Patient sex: F
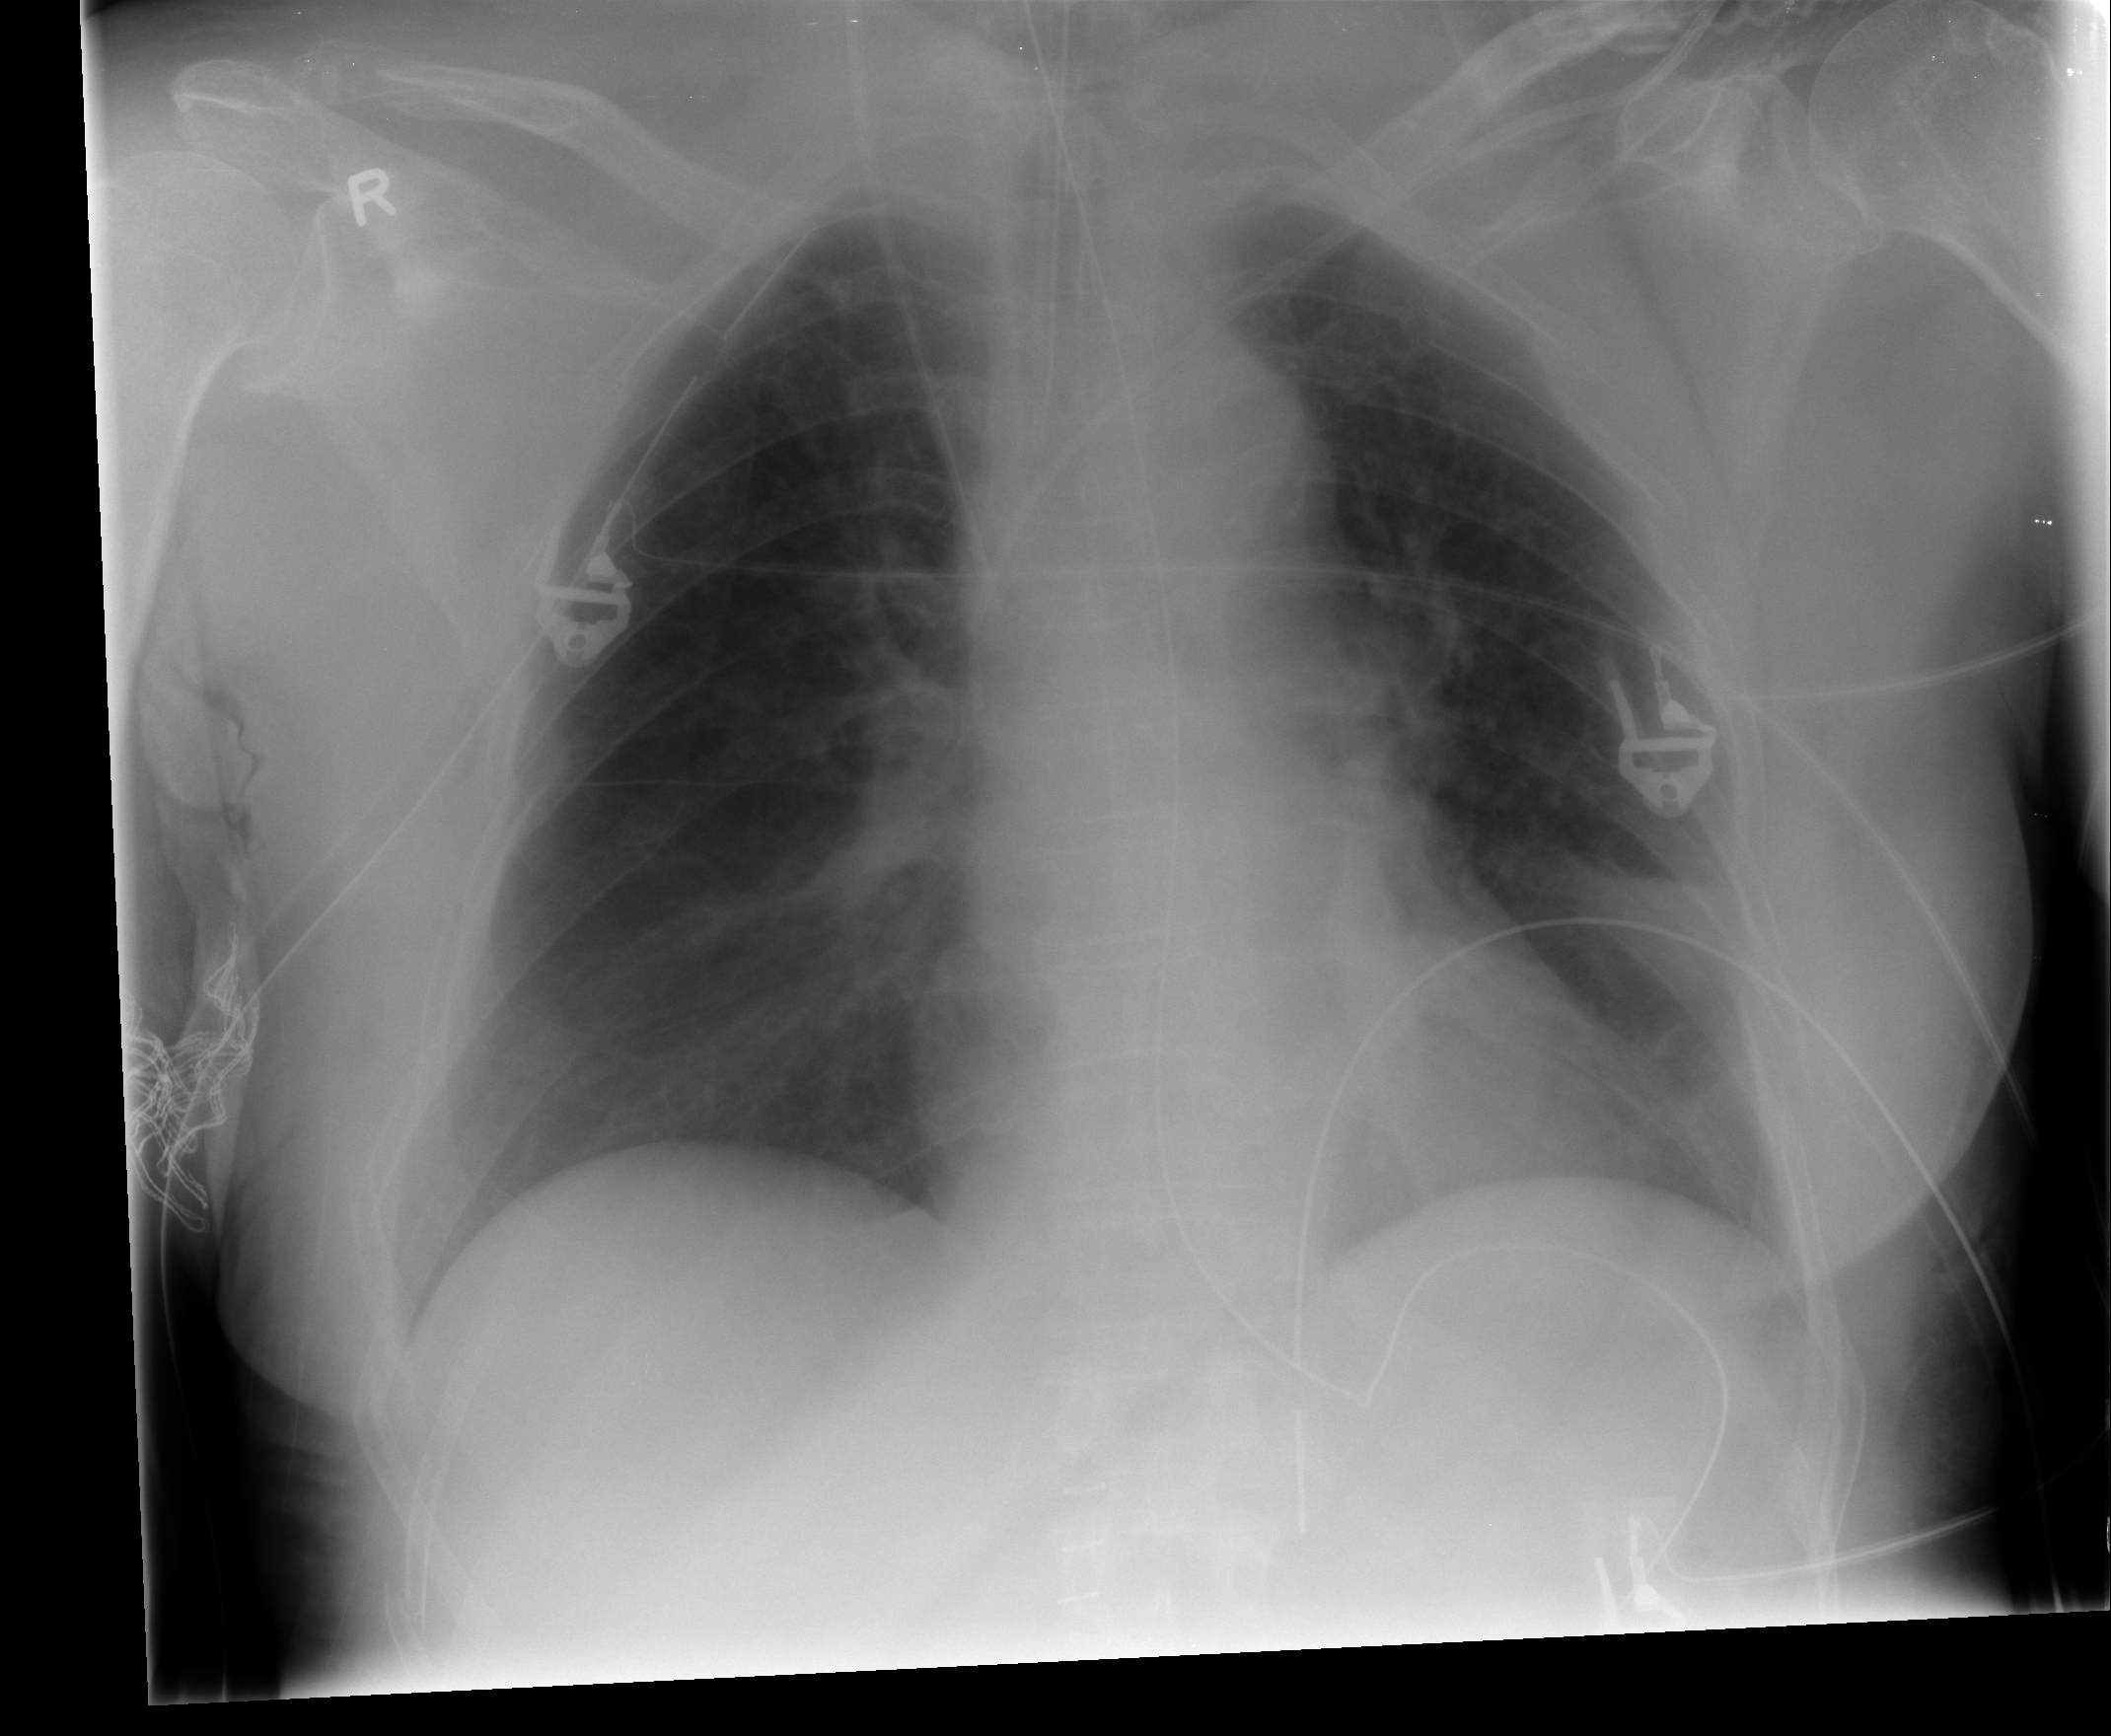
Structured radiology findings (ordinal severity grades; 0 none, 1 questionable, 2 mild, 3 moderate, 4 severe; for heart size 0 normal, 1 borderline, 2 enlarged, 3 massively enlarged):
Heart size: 0
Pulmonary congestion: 0
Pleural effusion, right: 0
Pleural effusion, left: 1
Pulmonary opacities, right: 0
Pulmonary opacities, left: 0
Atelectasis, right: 2
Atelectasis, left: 2